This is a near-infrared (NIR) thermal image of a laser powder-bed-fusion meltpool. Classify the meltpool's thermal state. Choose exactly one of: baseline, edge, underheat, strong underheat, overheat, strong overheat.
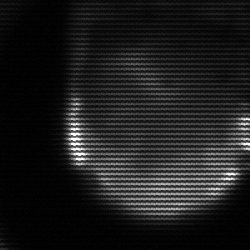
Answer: edge